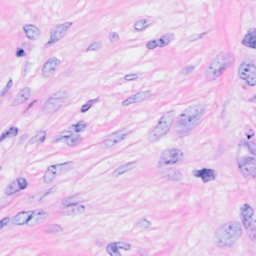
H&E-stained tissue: Breast